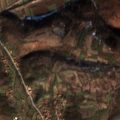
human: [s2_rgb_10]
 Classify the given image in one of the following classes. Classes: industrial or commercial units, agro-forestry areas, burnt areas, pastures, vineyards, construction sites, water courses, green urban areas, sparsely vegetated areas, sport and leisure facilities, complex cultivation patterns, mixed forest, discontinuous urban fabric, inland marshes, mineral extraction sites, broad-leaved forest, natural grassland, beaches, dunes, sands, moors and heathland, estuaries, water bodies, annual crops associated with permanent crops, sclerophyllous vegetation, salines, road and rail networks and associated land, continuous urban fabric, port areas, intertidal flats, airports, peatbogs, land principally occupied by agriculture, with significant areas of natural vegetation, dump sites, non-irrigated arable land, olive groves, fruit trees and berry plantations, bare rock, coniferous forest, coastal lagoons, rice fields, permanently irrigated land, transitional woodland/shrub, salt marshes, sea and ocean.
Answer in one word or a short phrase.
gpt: complex cultivation patterns, broad-leaved forest, transitional woodland/shrub